Question: I would like to be able to change the icon of placemark entry in a KMLTreeView from a flag to some other custom bitmap. It is not readily apparent to me that this can be done but if someone knows how can you please provide a few lines of code?
Here is a pic of the 'flag' I would like to change.

And here is the code that appears to set this icon. I cannot find where the string "flag" is converted to an image. This code is from the file KmlTreeViewNode.cs of the API dated 11/20/2012:
'''
internal void SetStyle()
{
switch (this.ApiType)
{
// other lines of code //
case ApiType.KmlPlacemark:
{
this.ImageKey = "flag";
this.SelectedImageKey = "flag";
}
// more lines of code //
'''
Thank you for any help you can offer.
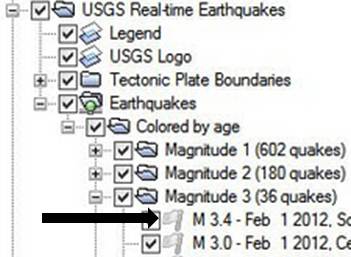
Answer: You would need to replace the flag image file with your desired file and then recompile the library.
The image itself is a 16x16 pixel bitmap and is stored in an 'ImageList' within the 'KmlTreeView' control. Simply replace the flag image with the one you desire (remove the flag image then add a new image at index 2) then recompile the library.

Alternatively you can simply add a new ImageList to the KmlTreeView. If you do this you should make sure that the images have the same names and indices.
'''
kmlTreeView1.ImageList = this.myImageList;
'''